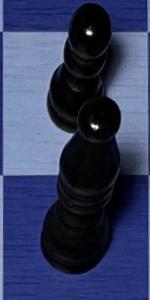
Label: Bishop_Black